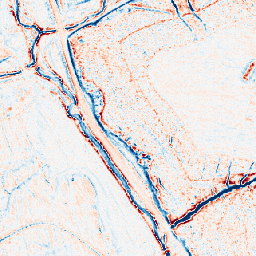
Category: edge_preserving
Decomposition family: anisotropic_diffusion
Decomposition parameters: iterations: 10
kappa: 100
gamma: 0.15
Upsampling method: area
Upsampling parameters: scale: 4
Upsampling scale: 4